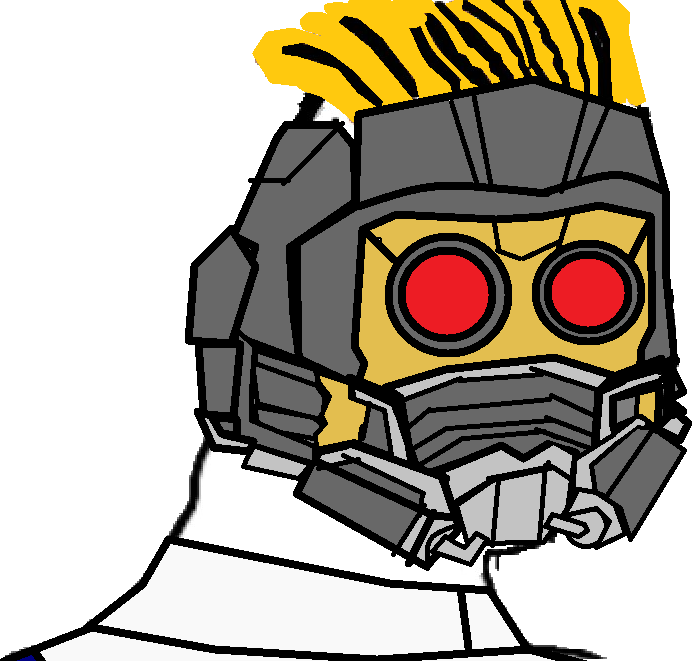
Label: 5_Zoomer